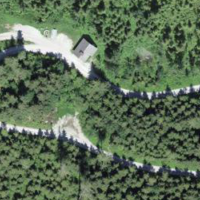
EUNIS habitat code: 44
Species observed at this site:
Parnassia palustris